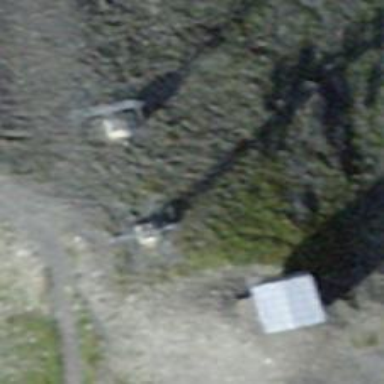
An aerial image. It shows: Pylon for aerialway.